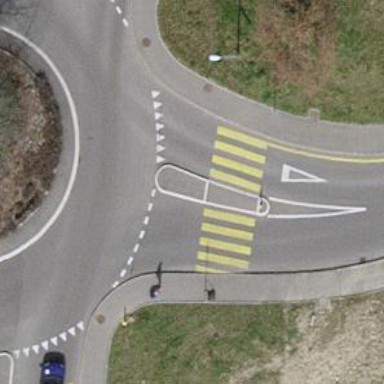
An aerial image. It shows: Uncontrolled crossing with pedestrian island.